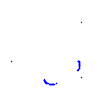
Particle: proton